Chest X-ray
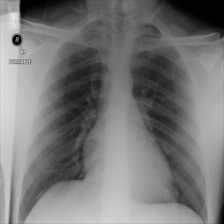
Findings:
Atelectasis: negative
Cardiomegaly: negative
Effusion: negative
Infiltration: negative
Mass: negative
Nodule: negative
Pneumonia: negative
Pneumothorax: negative
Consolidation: negative
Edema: negative
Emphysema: negative
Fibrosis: negative
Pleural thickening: negative
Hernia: negative